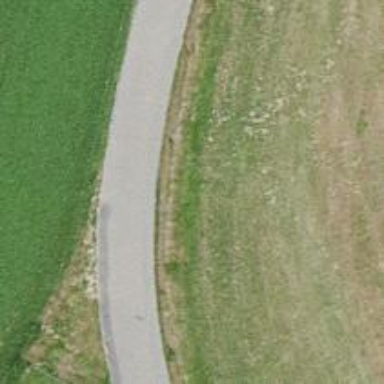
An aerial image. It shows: Unclassified road with asphalt surface.